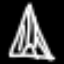
Label: The Eiffel Tower